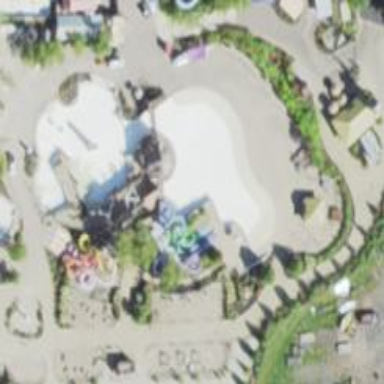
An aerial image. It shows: Water slide attraction.